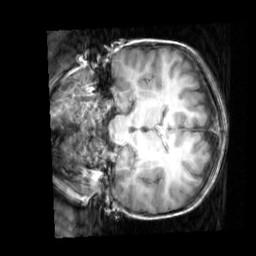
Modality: T1w
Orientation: coronal
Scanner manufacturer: siemens
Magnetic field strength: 3 T
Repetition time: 2 s
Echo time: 0.00262 s